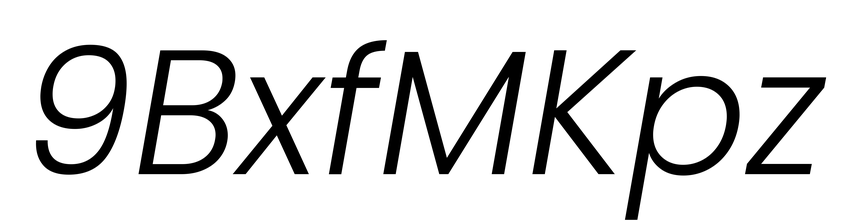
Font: Poppins-LightItalic